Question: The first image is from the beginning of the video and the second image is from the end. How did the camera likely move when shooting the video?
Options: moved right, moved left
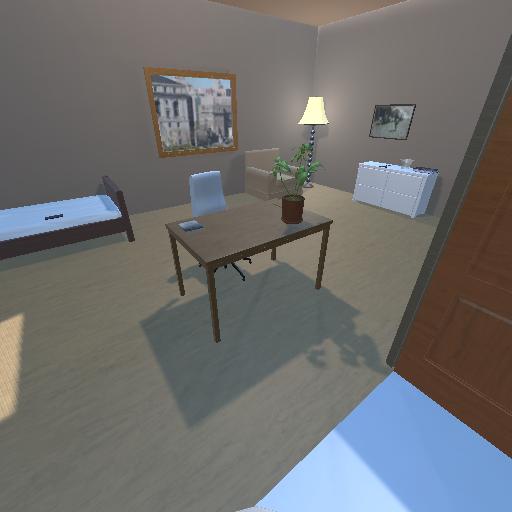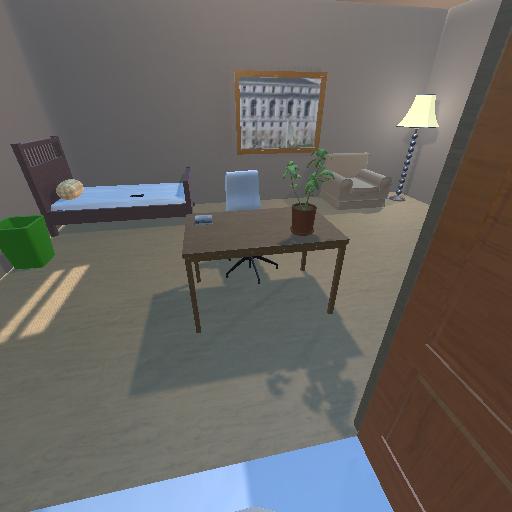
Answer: moved right